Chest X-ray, AP view. Patient: 34 years old, sex M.
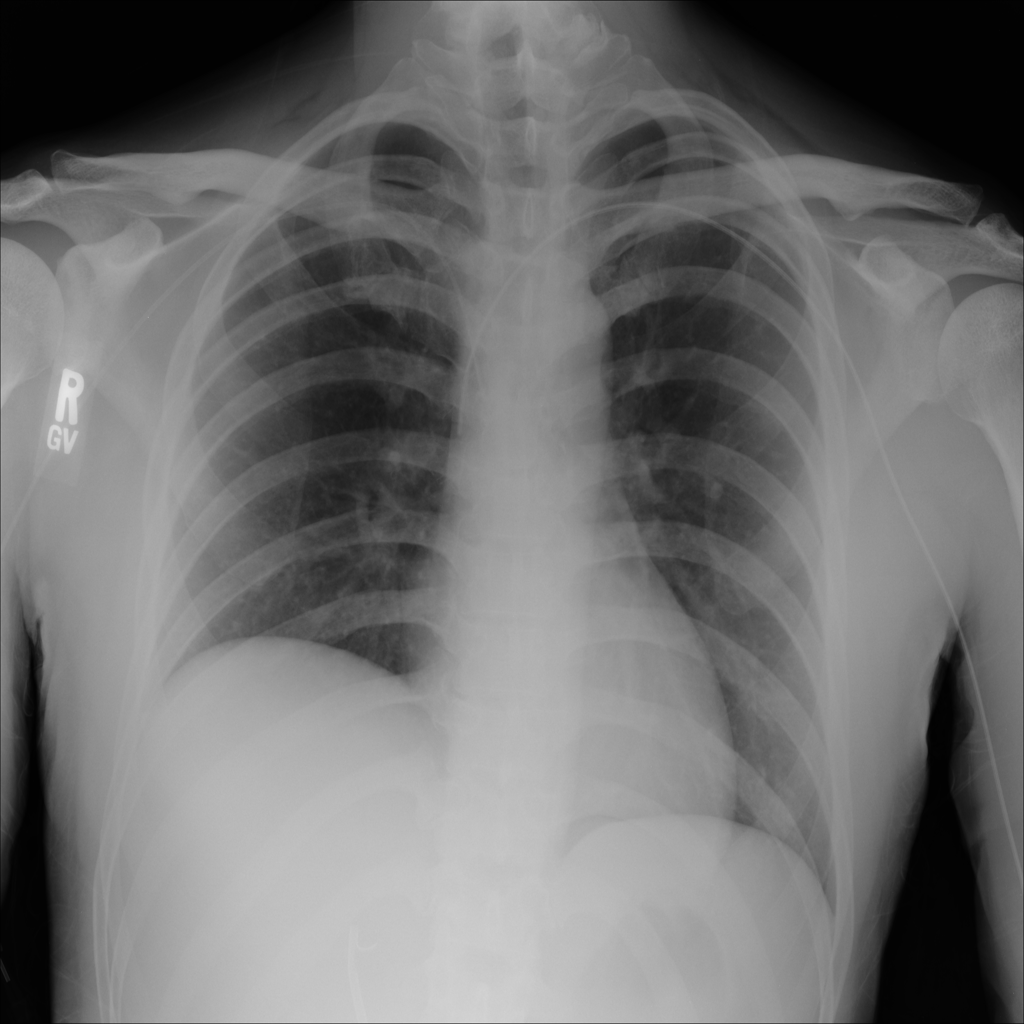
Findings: No Finding